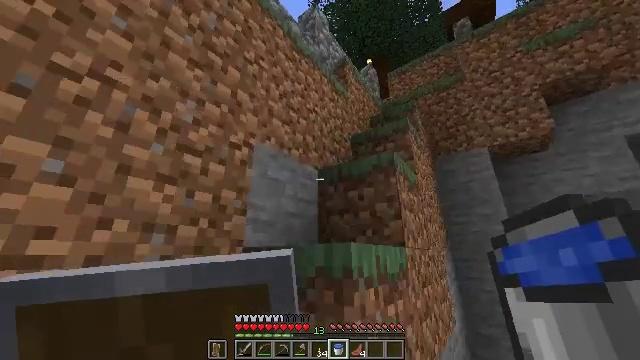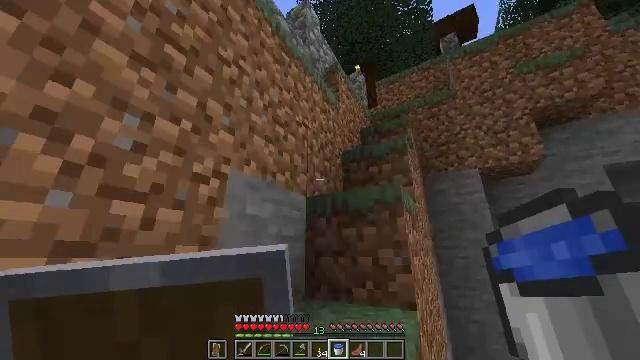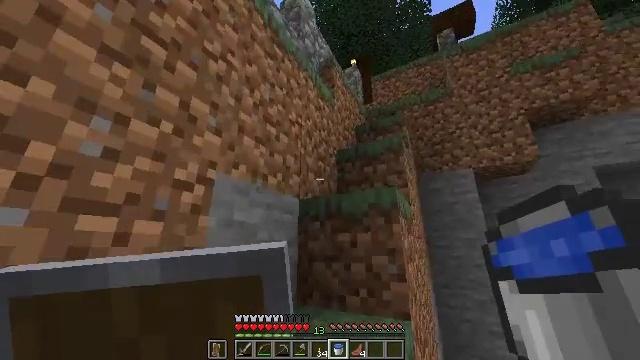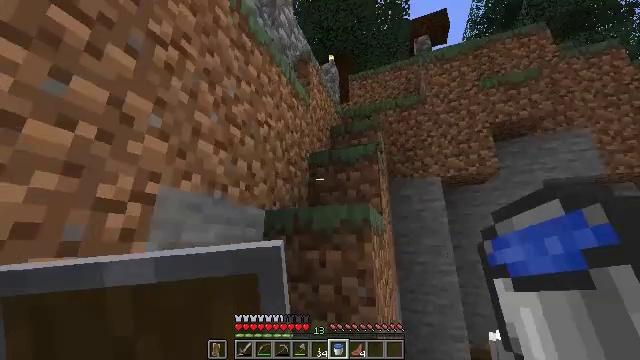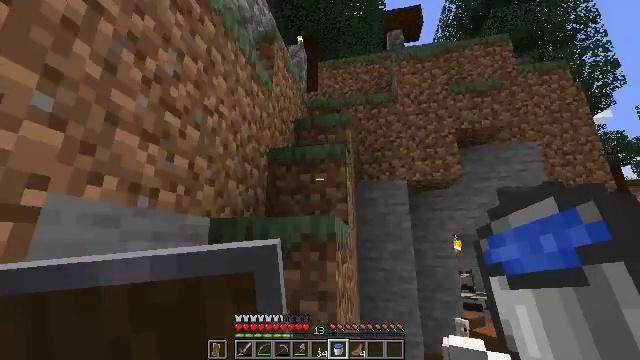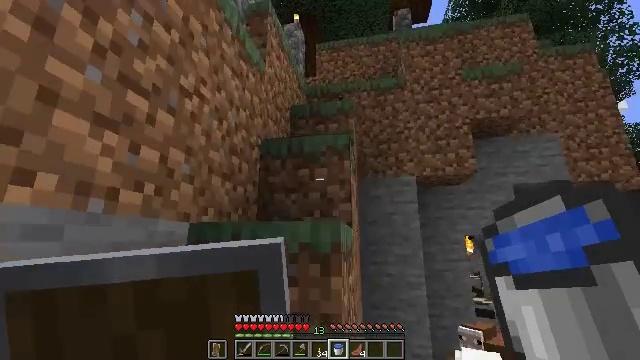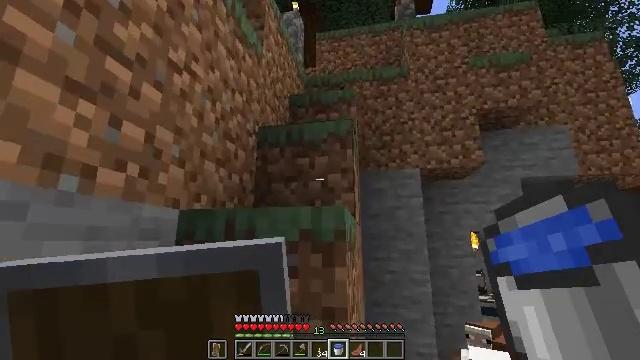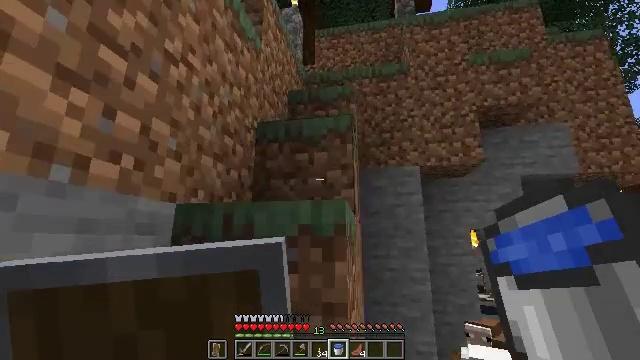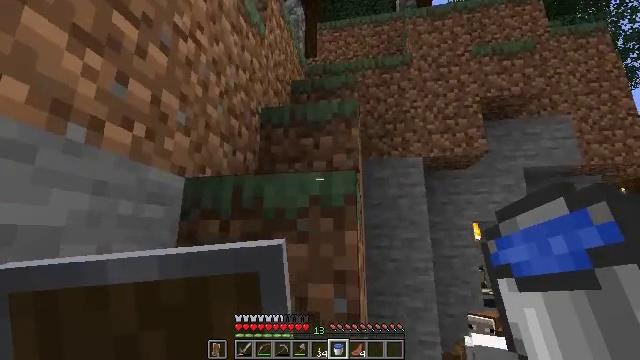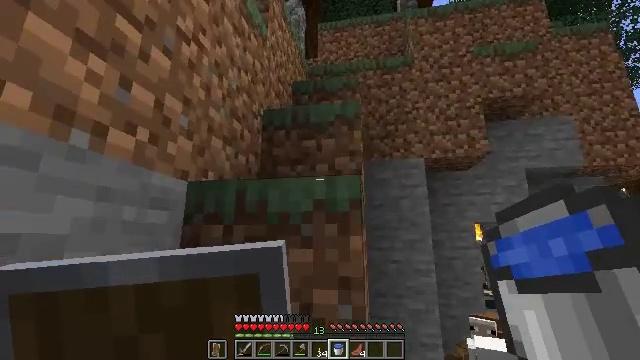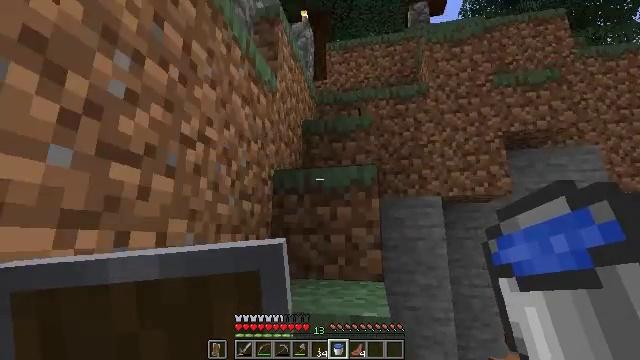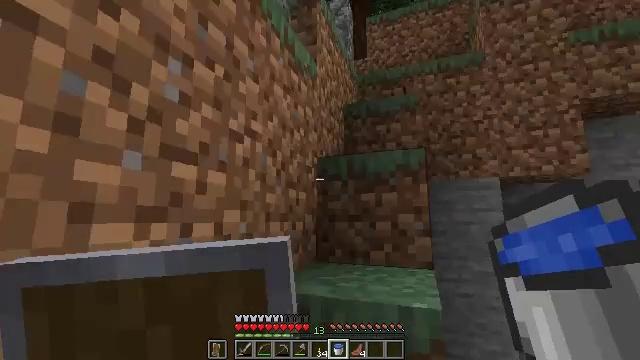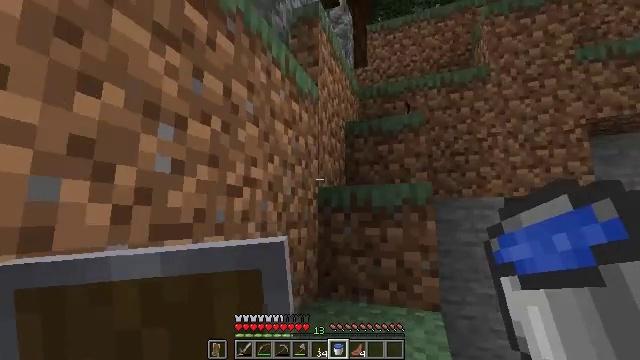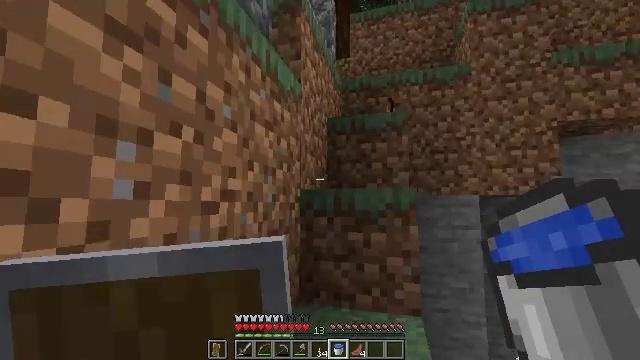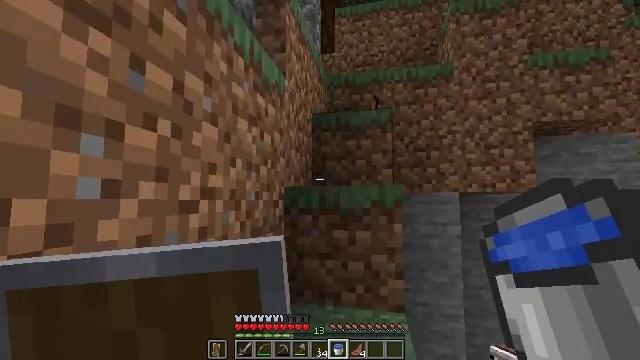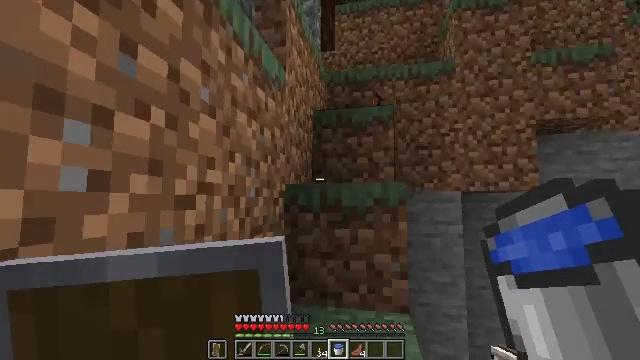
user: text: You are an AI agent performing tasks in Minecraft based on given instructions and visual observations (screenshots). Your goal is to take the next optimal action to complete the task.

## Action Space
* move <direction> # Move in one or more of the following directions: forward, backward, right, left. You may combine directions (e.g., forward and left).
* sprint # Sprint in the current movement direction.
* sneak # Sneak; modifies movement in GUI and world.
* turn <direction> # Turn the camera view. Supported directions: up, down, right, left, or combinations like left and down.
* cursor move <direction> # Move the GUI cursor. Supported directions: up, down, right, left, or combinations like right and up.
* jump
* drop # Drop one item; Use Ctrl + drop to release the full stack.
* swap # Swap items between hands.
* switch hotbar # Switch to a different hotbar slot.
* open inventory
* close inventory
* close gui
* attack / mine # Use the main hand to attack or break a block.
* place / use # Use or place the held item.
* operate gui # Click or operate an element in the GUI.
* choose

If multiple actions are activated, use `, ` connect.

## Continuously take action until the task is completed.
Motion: motion action
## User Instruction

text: Break the potato plant to gather potatoes.
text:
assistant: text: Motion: move forward and move left, turn right, jump
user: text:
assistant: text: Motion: move forward and move left, turn right and down
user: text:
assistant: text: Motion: move forward and move left, turn right and down
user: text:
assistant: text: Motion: move forward, turn right and down
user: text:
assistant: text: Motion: move forward, turn down
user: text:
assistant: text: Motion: move forward
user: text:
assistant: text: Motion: move forward, jump
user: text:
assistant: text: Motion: move forward, jump
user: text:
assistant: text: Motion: move forward, jump
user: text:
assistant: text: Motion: move forward, turn left
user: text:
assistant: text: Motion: move forward, turn left and down
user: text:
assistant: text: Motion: move forward
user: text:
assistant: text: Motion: move forward, turn right and down, jump
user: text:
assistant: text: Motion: move forward, turn right, jump
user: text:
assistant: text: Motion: move forward, jump
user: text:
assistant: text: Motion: move forward, turn right and up
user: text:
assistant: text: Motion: move forward, turn right and up
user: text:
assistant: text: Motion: move forward, turn right and up
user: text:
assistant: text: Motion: move forward, jump
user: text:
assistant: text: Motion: move forward, jump
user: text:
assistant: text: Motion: move forward, jump, switch to hotbar 1
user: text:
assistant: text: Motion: move forward, jump, switch to hotbar 1
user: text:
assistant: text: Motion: move forward, jump
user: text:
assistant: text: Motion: move forward, turn right
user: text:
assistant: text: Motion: move forward
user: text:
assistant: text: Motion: move forward
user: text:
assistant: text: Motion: move forward
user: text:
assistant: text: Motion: move forward, jump
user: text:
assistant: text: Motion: move forward, jump
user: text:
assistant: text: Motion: move forward, turn down, jump